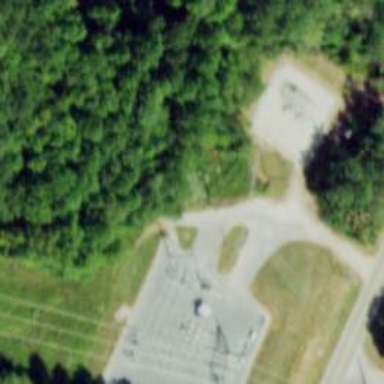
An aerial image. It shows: Distribution power substation secured by fence.